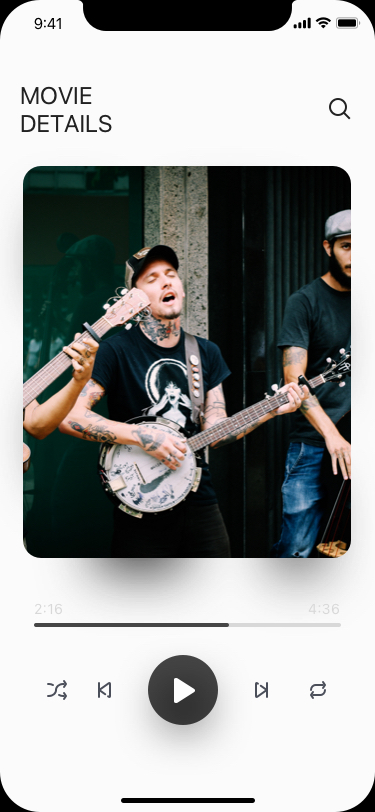
Text in this UI design:
MOVIE
DETAILS
4:36
2:16